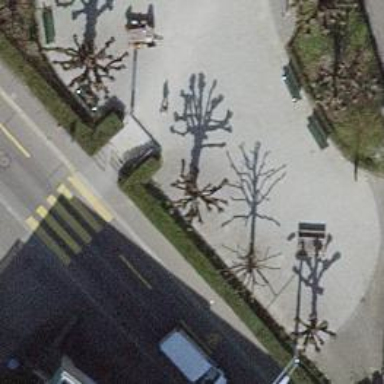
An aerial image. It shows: Set of steps on the road.